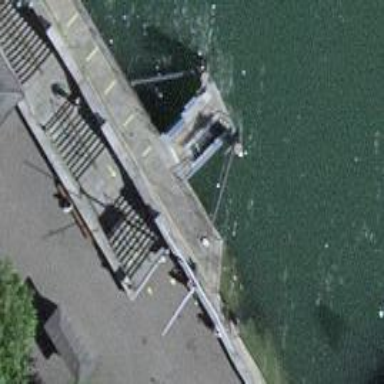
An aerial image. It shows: Ferry terminal with public transport platform.